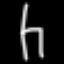
Label: chair